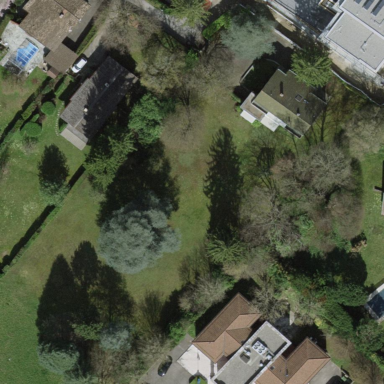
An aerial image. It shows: Garden surrounded by fence.